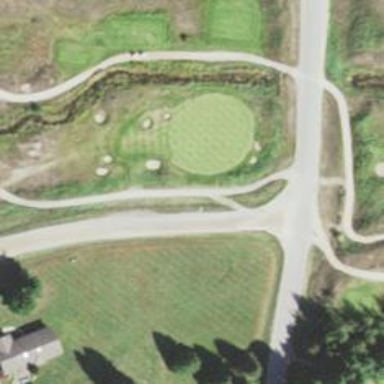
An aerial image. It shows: Service road used as golf cart path.